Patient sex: M
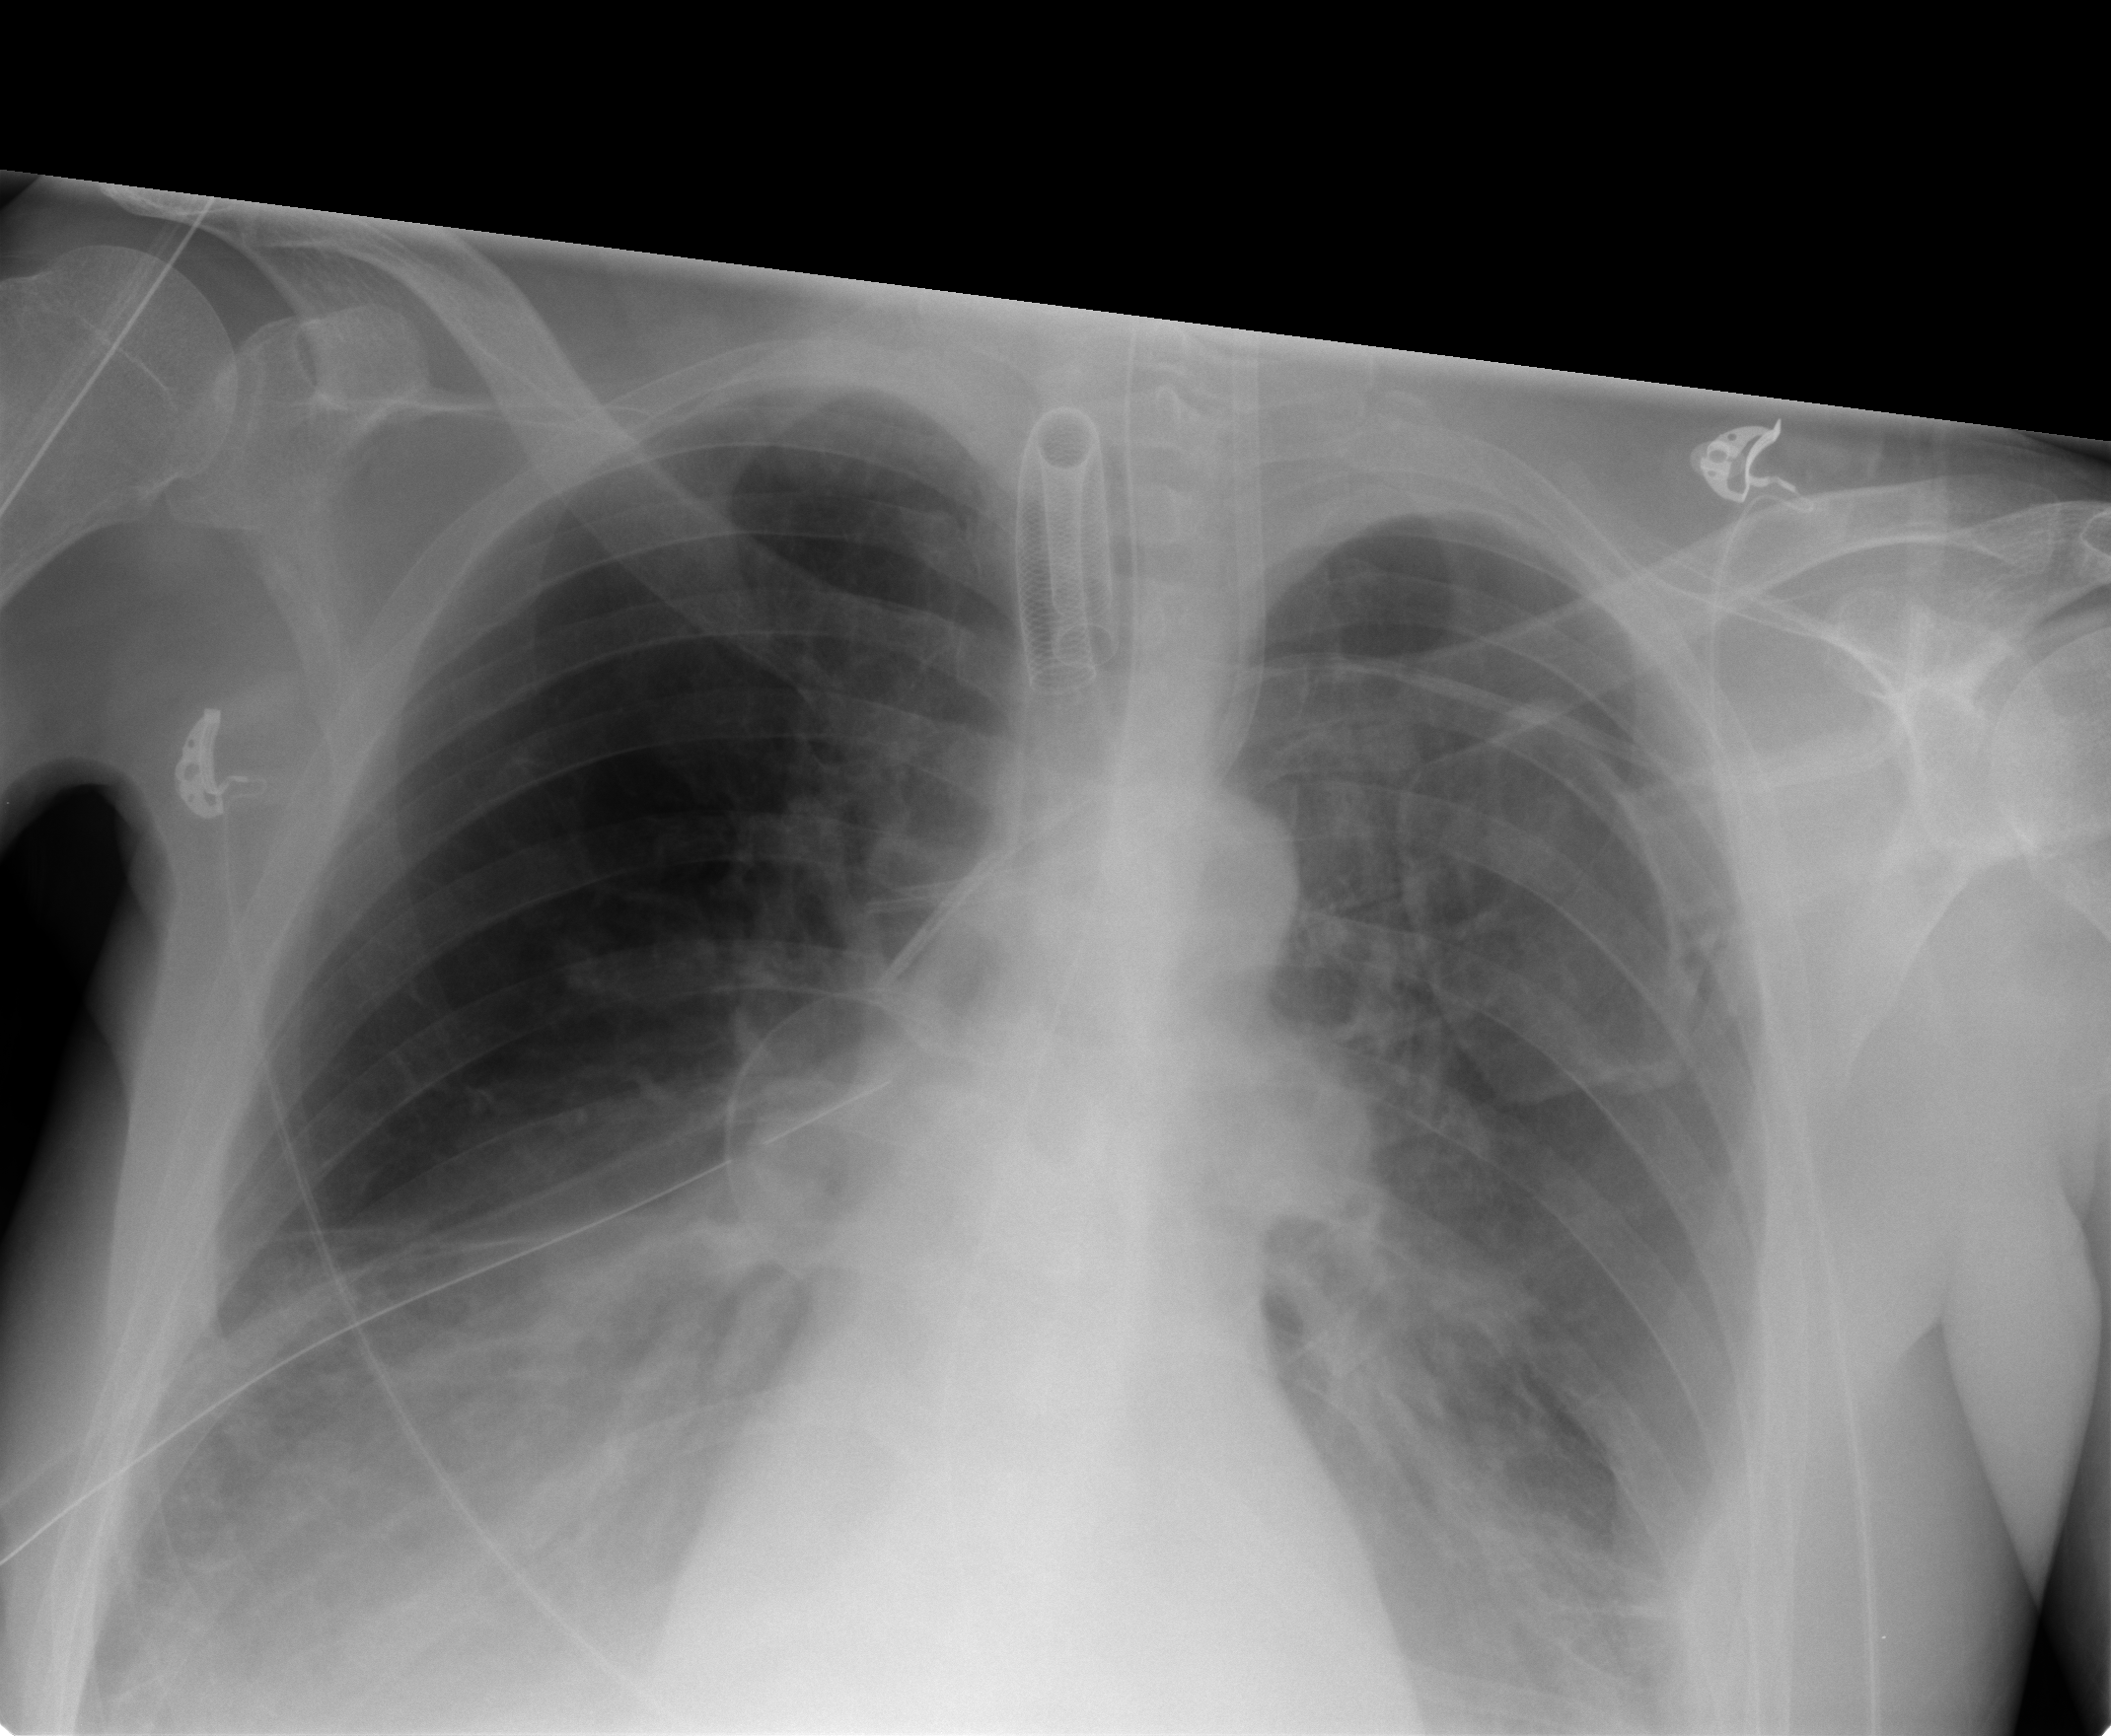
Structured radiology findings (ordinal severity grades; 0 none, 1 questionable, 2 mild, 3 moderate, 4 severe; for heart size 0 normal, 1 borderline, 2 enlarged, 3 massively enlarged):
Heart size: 0
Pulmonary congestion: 2
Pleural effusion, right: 2
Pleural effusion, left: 2
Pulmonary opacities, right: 3
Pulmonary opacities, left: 1
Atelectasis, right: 3
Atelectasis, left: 3